Question: Hey so i am trying to grab data from mysql database and i am getting double the data in my table when i grab the data from mysql?
Here is the code i am using to make the graph.
'''
$query = "SELECT id,username FROM users";
$result = mysql_query($query);
while($row = mysql_fetch_assoc($result))
{
foreach($row as $id => $val)
{
echo
"<tr>
<td>" . $row['id'] . "</td>
<td>" . $row['username'] . "</td>
<td></td>
<td></td>
</tr>";
}
}
'''
This is the result:

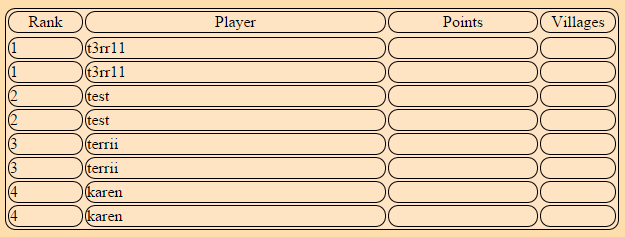
Answer: Use only single loop
'''
while($row = mysql_fetch_assoc($result))
{
echo
"<tr>
<td>" . $row['id'] . "</td>
<td>" . $row['username'] . "</td>
<td></td>
<td></td>
</tr>";
}
'''
instead of double loop
'''
while($row = mysql_fetch_assoc($result))
{
foreach($row as $id => $val)
{
echo
"<tr>
<td>" . $row['id'] . "</td>
<td>" . $row['username'] . "</td>
<td></td>
<td></td>
</tr>";
}
}
'''